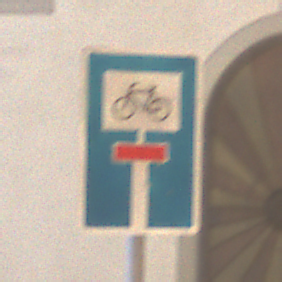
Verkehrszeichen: SackgasseRadverkehrDurchlaessig
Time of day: Night
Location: Outdoor (Urban)
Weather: Overcast
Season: Winter
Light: Artificial